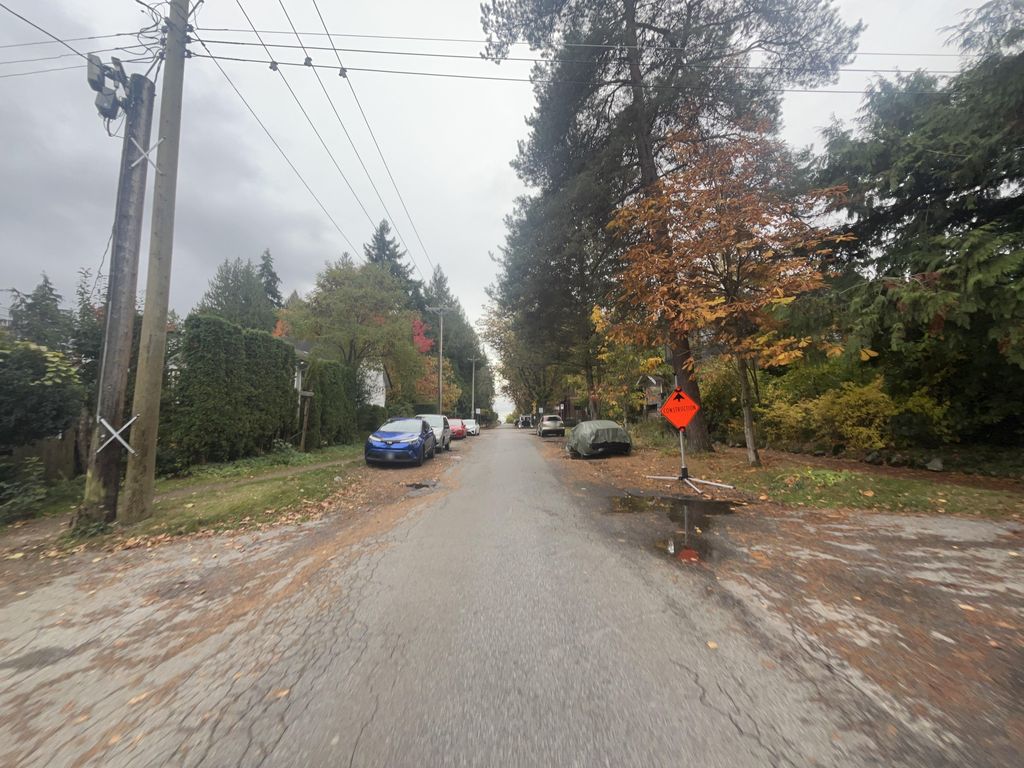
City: vancouver